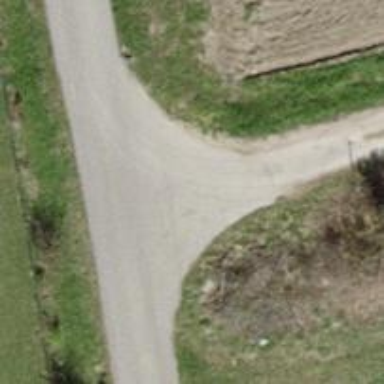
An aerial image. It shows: Paved track with grade 1 tracktype.